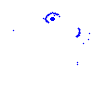
Particle: kaon